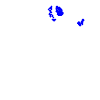
Particle: electron